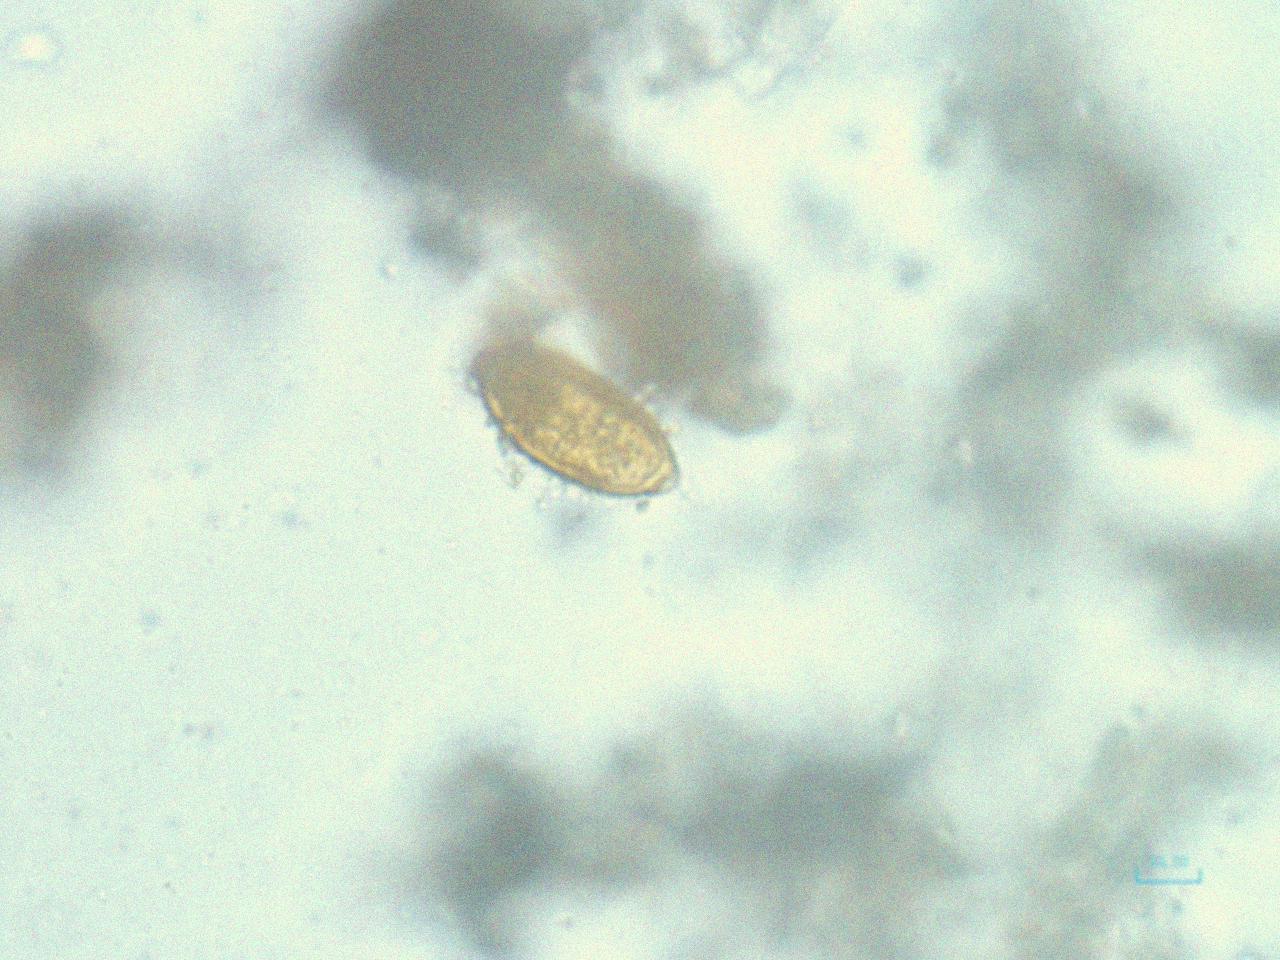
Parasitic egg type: Trichuris trichiura